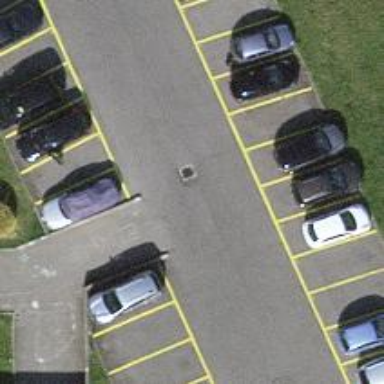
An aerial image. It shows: Parking area.